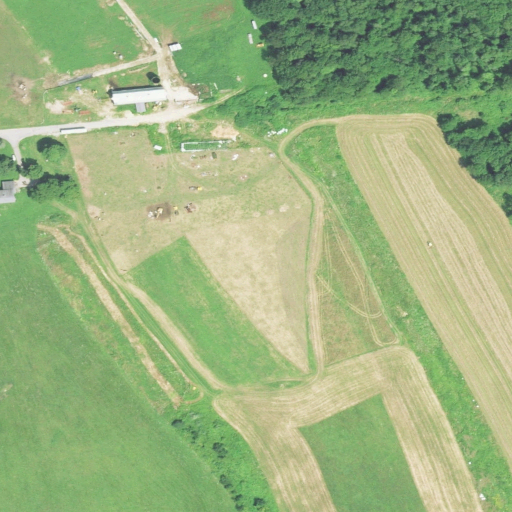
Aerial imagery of mountain in Connecticut named Post Hill containing pasture, cultivated crops, deciduous forest, low intensity development, mixed forest, and open development